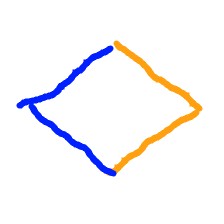
Shape: rhombus